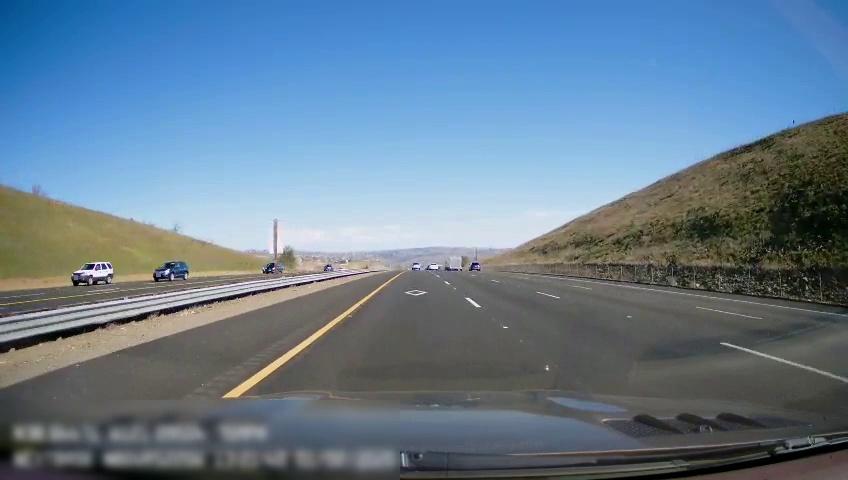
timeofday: Day
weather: Sunny
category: Drivable Space
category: Drivable Space
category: Vehicles | SUV
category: Vehicles | Car
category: Vehicles | Car
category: Vehicles | Car
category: Vehicles | Other LV
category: Vehicles | Car
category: Lanes | Current Lane
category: Lanes | Current Lane
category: Lanes | Alternate Lane
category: Lanes | Alternate Lane
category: Lanes | Alternate Lane
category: Lanes | Opposite Lane
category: Lanes | Opposite Lane
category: Lanes | Opposite Lane